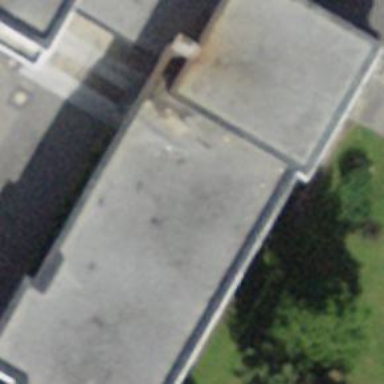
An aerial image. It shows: School building.